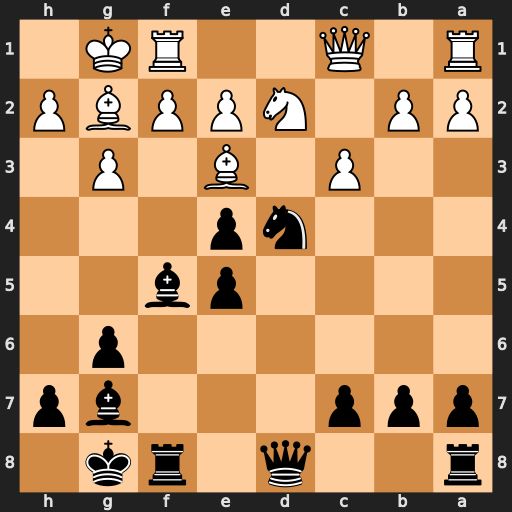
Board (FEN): r2q1rk1/ppp3bp/6p1/4pb2/3np3/2P1B1P1/PP1NPPBP/R1Q2RK1
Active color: b
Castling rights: -
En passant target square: -
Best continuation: Nxe2+ Kh1 Nxc1